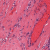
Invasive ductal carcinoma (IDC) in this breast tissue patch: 1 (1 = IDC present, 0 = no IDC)